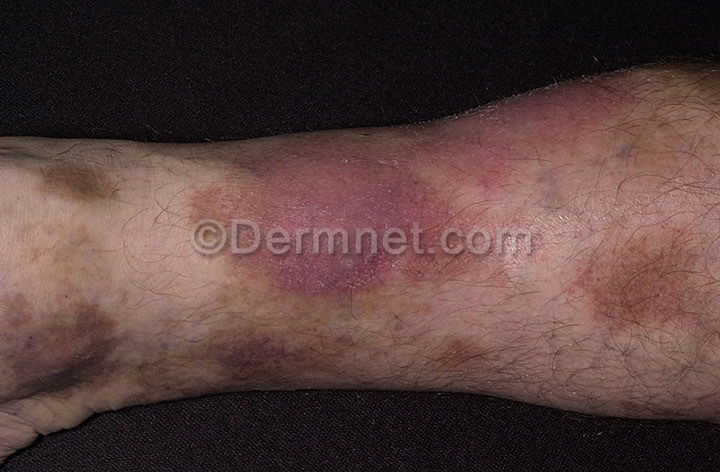
Disease: Eczema Photos